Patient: sex M, age 28
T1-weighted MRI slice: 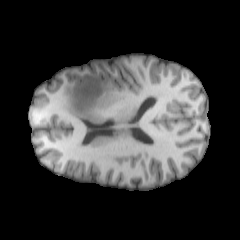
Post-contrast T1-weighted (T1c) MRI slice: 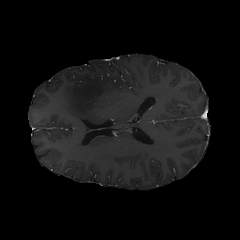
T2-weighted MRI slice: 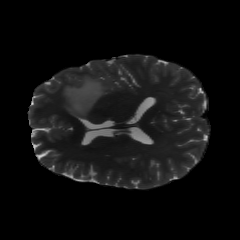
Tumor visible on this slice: yes
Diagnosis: Astrocytoma, IDH-mutant
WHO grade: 2